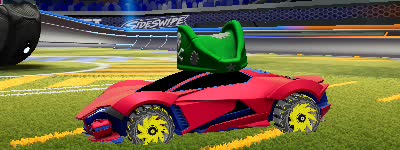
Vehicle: werewolf